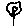
Label: flower